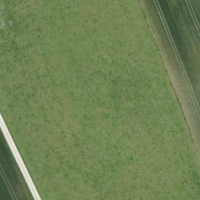
EUNIS habitat code: 25
Species observed at this site:
Corvus corone
Cyanistes caeruleus
Sturnus vulgaris
Emberiza citrinella
Acrocephalus palustris
Corvus frugilegus
Fringilla coelebs
Lanius collurio
Buteo buteo
Streptopelia turtur
Carduelis carduelis
Passer montanus
Parus major
Milvus milvus
Pica pica
Picus viridis
Motacilla alba